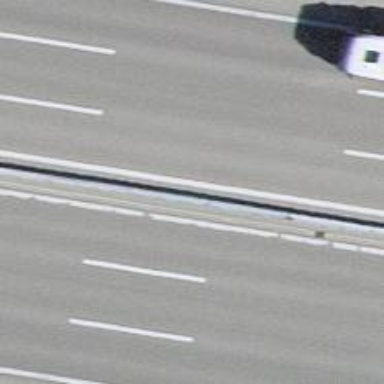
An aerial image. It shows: Asphalt motorway.